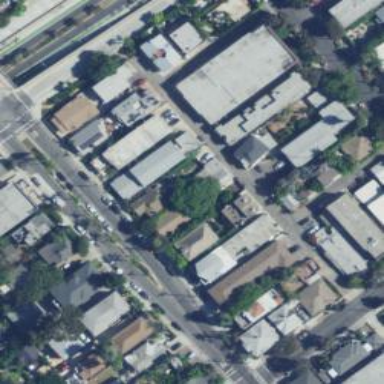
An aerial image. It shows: Residential alley used as service road.